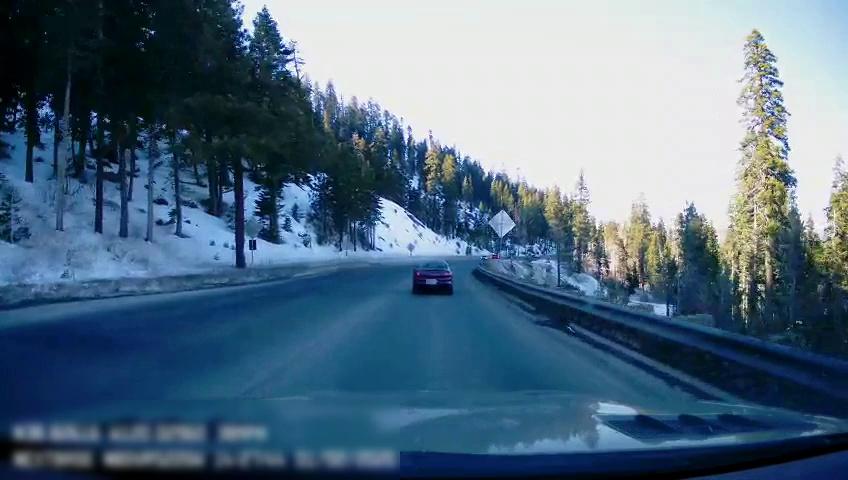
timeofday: Day
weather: Sunny
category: Drivable Space
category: Vehicles | Car
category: Lanes | Opposite Lane
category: Lanes | Opposite Lane
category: Lanes | Current Lane